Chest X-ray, PA view. Patient: 39 years old, sex F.
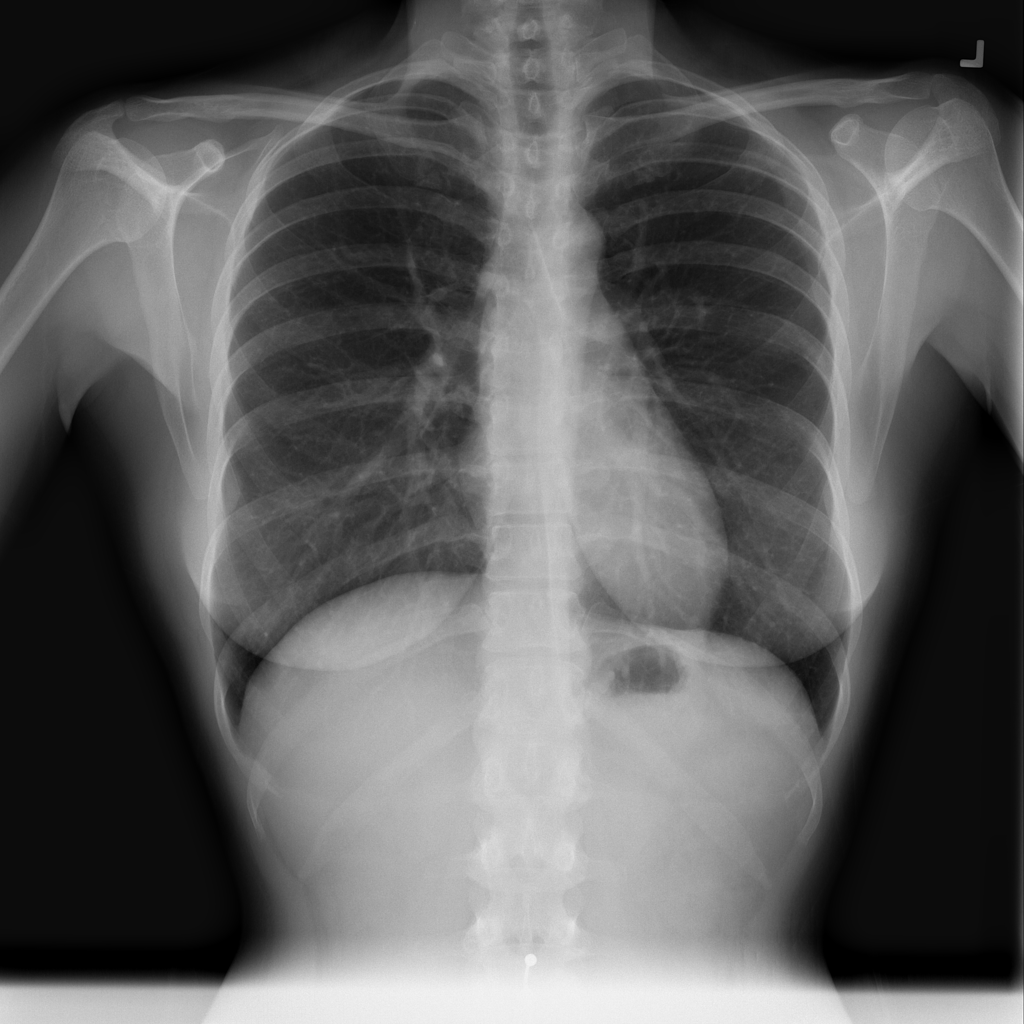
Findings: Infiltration